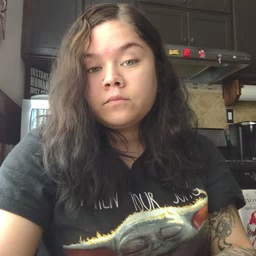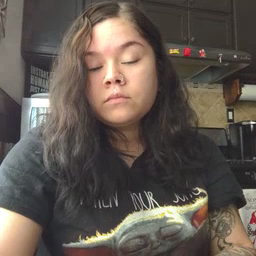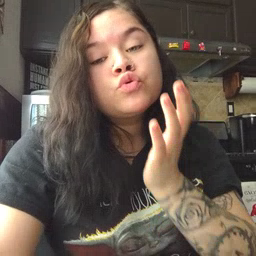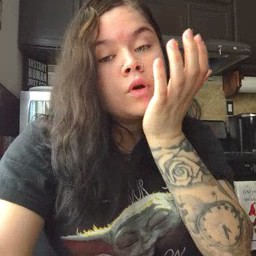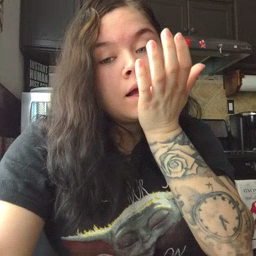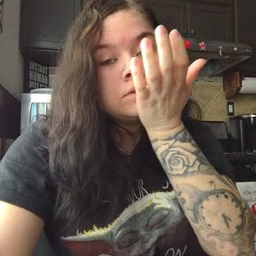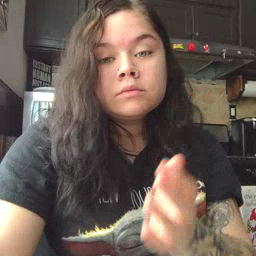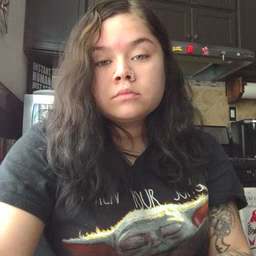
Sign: grass